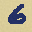
Label: 6